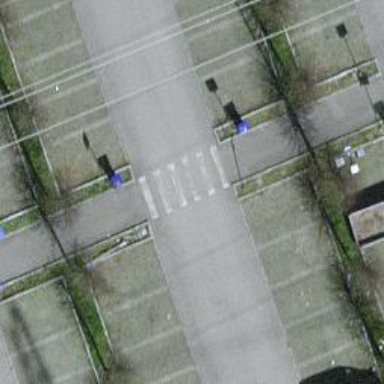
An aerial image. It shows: Marked zebra crossing with white markings.